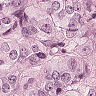
Metastatic tissue present: yes